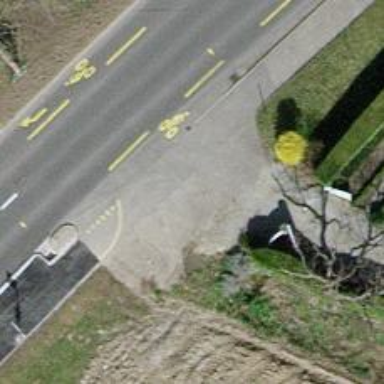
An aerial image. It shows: Unclassified road with lanes designated for cycling in both directions.